Current action and preconditions to check: trajectory_clear

Your task: For each precondition in the list above, predict whether it will hold at this action.

Consider the current scene as observed from the mobile robot's camera, and analyze the predicted future states of all dynamic agents (e.g., people, animals, vehicles, or any moving entities) within the NEXT SECOND.

IMPORTANT: Only answer "very likely" if you are absolutely certain—based on strong, clear evidence—that a dynamic agent will violate the precondition in the predicted future state. Do NOT answer "very likely" for unlikely, ambiguous, or low-probability risks.

Ask yourself for each precondition: Is there a high probability, with clear and convincing evidence, that the predicted future states of any dynamic agent will interfere with the predicted future state of the currently executing action within the NEXT SECOND, causing that precondition to fail?

Assess the risk level based on these predictions. Use "likely" or "very likely" if motions create a clear risk of interference.

Use "neutral" or "improbable" if agents are nearby but their predicted paths are clearly diverging or non-conflicting.

Failure Risk Categories: "very improbable", "improbable", "neutral", "likely", "very likely"

Answer Format: Output ONLY the probability_of_failure value from these categories: "very improbable", "improbable", "neutral", "likely", "very likely"

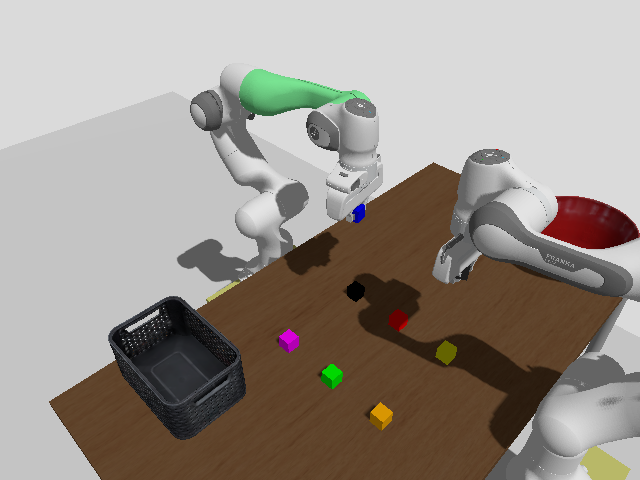

Answer: improbable